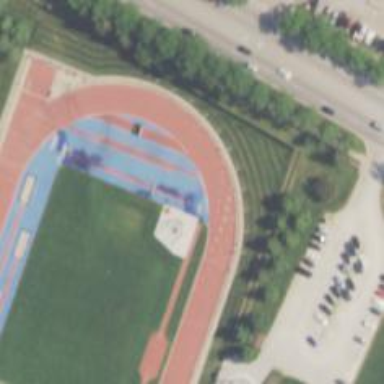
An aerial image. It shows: Athletics track located in leisure land area.